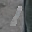
Label: 1